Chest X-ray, AP view. Patient: 80 years old, sex F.
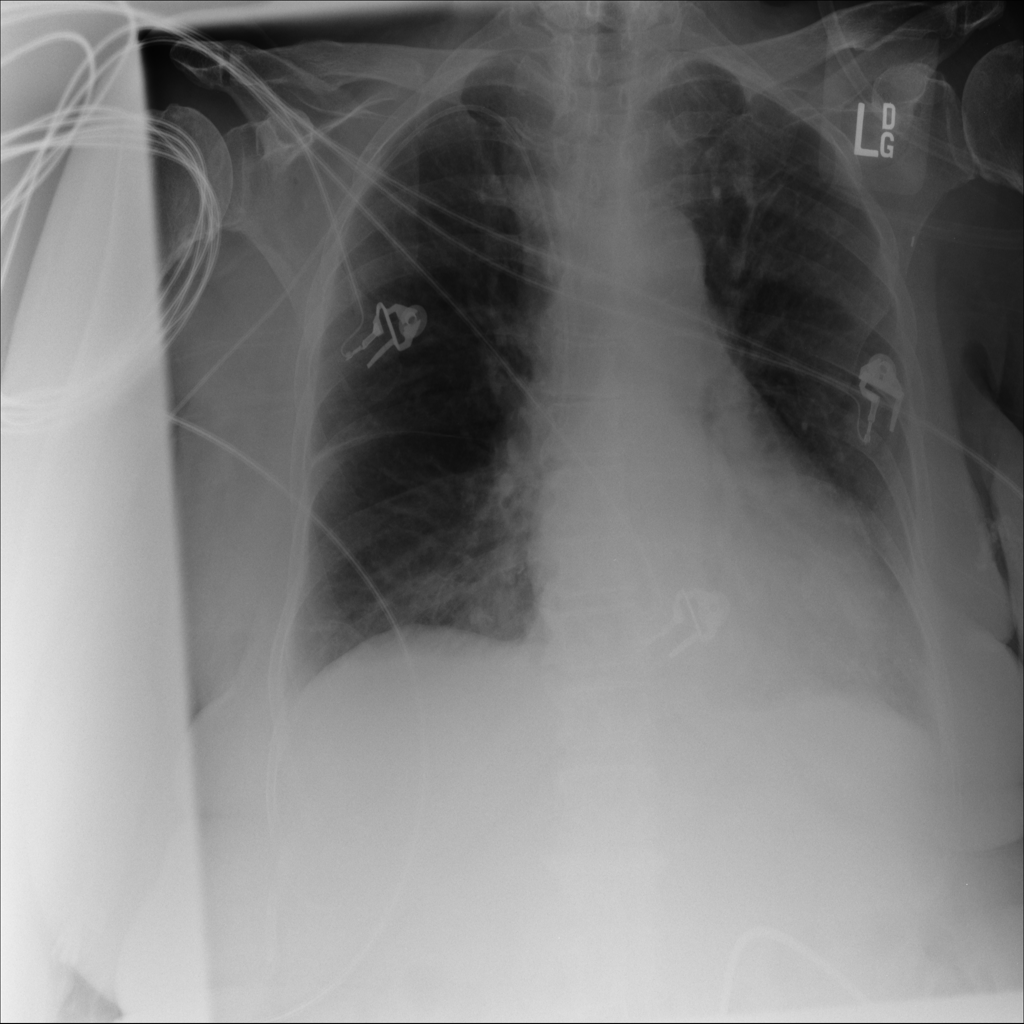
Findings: Effusion, Infiltration